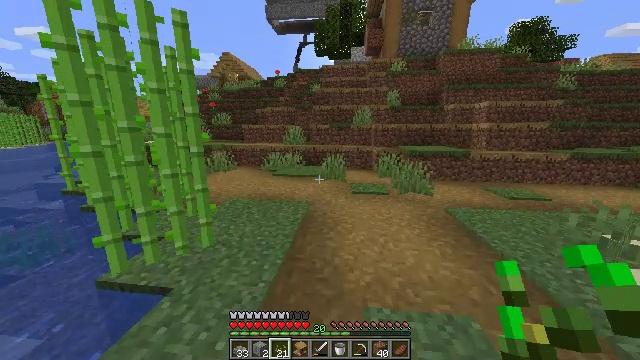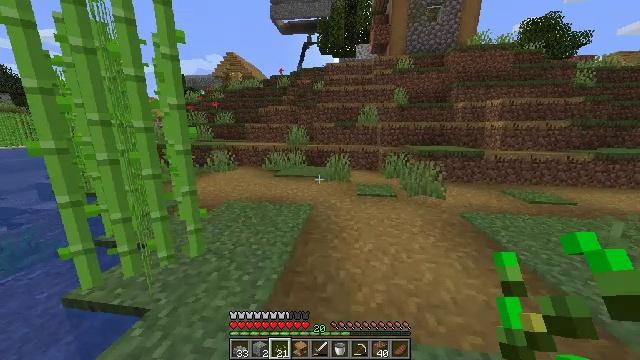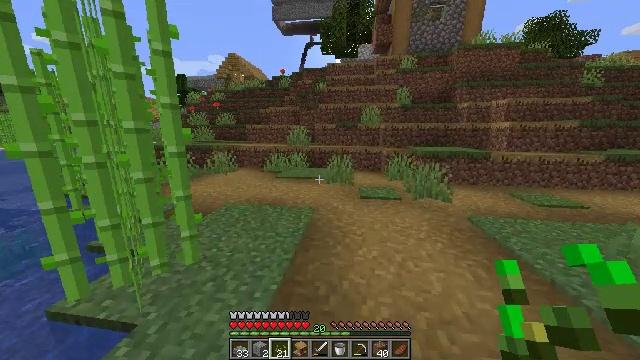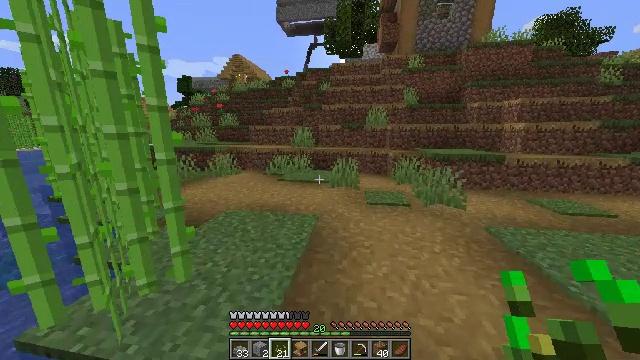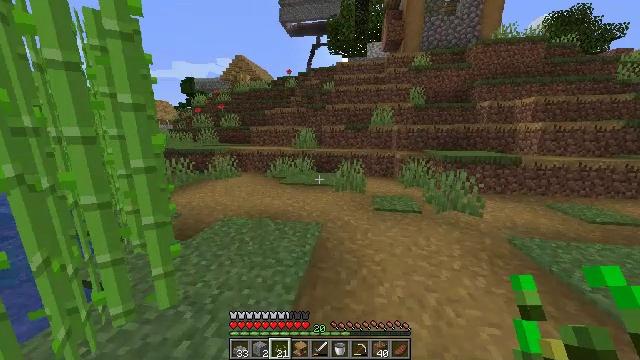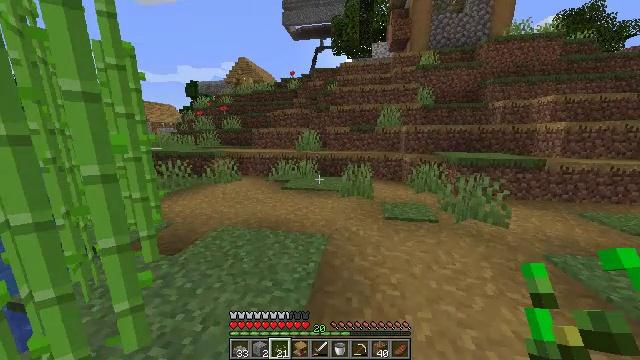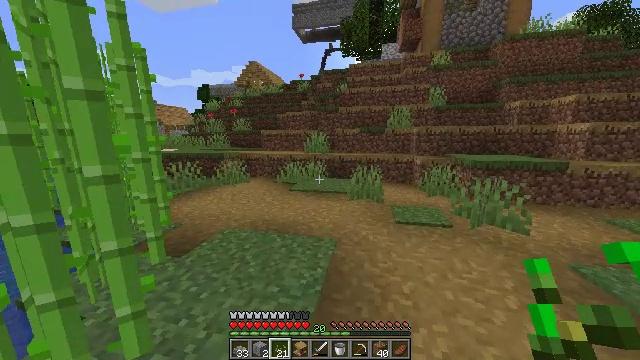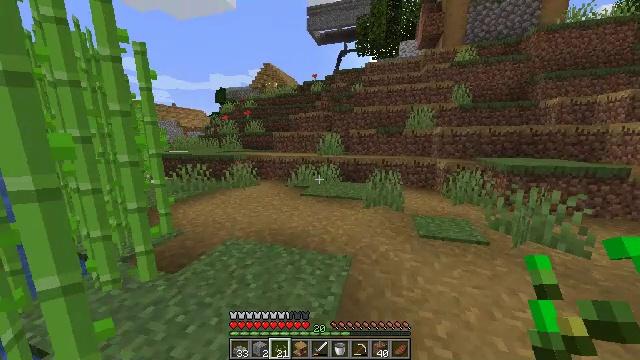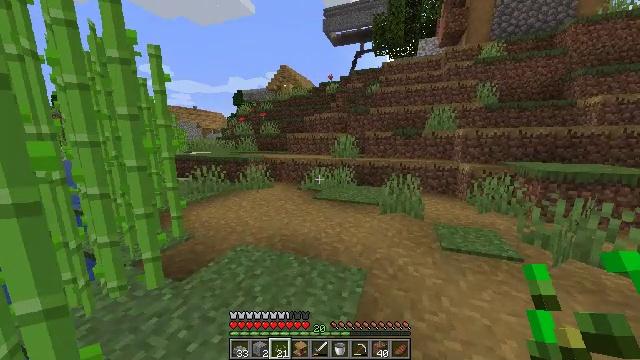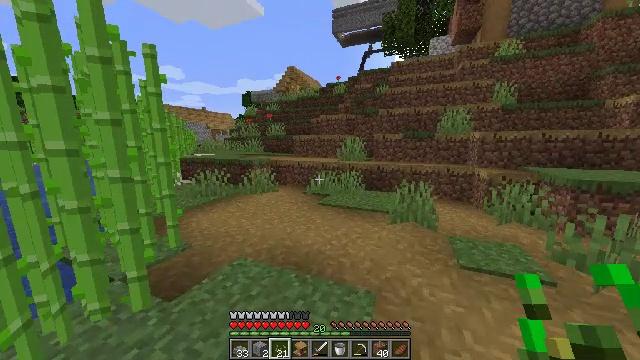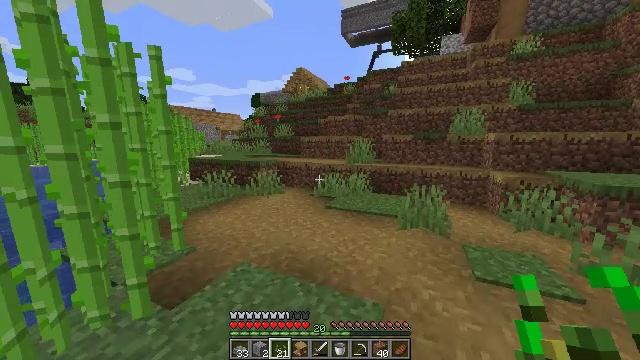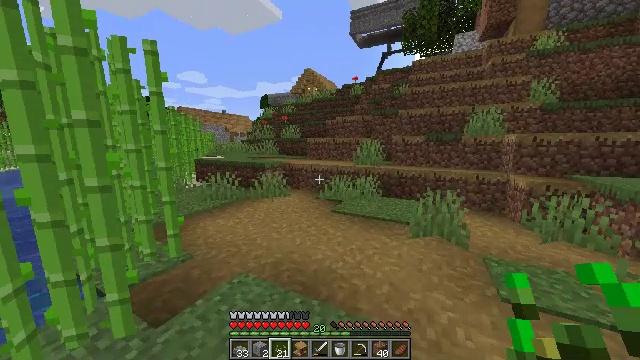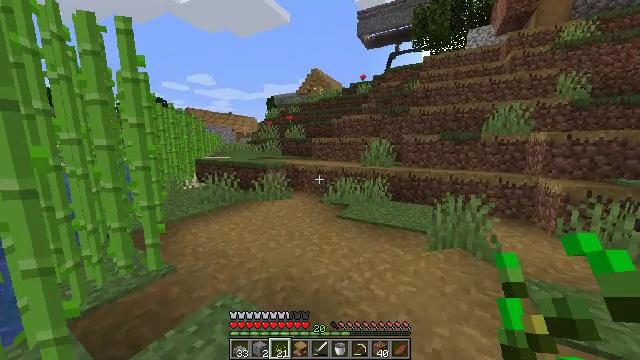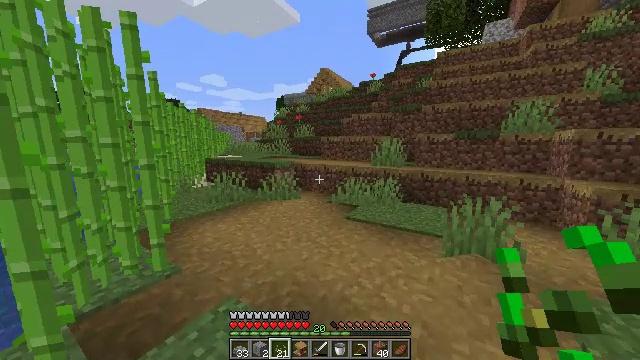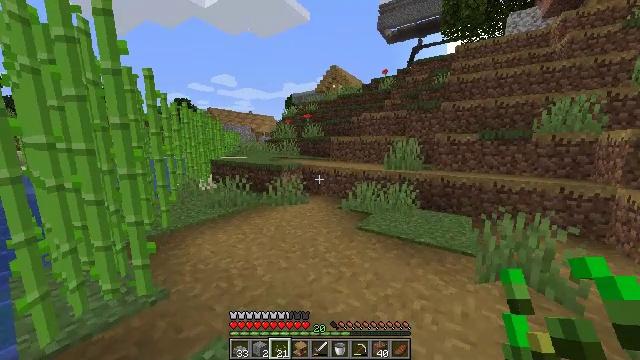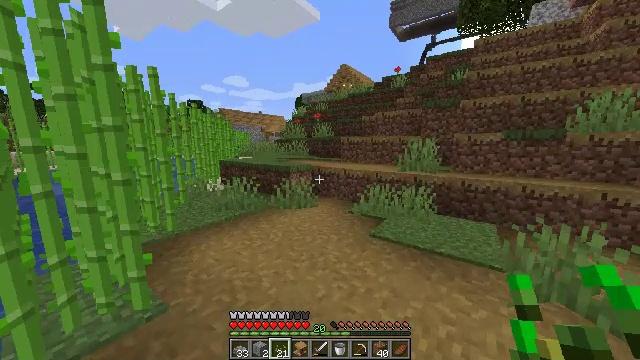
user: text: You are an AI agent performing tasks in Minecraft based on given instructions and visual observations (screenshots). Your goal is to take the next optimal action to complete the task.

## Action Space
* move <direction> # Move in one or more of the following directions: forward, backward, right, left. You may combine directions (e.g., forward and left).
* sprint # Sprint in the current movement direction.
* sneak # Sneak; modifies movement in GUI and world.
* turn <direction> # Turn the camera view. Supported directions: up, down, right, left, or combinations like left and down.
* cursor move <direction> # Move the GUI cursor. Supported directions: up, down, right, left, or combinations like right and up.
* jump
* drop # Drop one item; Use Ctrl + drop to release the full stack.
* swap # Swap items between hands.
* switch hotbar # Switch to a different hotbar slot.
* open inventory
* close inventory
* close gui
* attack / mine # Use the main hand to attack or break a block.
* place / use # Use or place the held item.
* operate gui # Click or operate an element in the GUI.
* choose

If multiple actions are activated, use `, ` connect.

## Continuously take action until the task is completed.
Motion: motion action
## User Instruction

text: Remove a poisonous potato from the inventory.
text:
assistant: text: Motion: move forward, turn left
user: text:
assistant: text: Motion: move forward
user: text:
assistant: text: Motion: move forward, turn left
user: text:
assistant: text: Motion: move forward
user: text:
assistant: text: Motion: move forward
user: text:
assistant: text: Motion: move forward, turn left
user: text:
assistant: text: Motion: move forward, turn left
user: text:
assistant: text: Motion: move forward, turn left
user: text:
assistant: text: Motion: move forward, turn left
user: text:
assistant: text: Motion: move forward, turn left
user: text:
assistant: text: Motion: move forward, turn left
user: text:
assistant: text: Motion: move forward, turn left
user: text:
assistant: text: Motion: move forward, turn left
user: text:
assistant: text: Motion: move forward, turn left
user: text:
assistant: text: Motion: move forward, turn left
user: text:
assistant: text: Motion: move forward, turn left
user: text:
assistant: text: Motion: move forward, turn left
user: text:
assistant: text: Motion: move forward, turn left
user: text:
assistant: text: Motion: move forward, turn left
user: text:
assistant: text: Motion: move forward
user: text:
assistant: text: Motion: move forward
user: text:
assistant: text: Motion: move forward
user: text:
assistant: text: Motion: move forward
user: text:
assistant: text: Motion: move forward
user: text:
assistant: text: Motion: move forward
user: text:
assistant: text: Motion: move forward
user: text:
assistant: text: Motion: move forward
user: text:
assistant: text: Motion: move forward
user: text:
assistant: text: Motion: move forward
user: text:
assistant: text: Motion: move forward